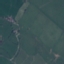
Land use / land cover: Pasture